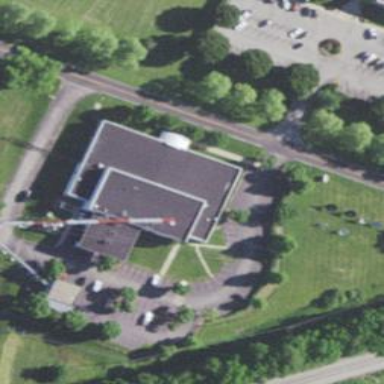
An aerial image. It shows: Television studio building.